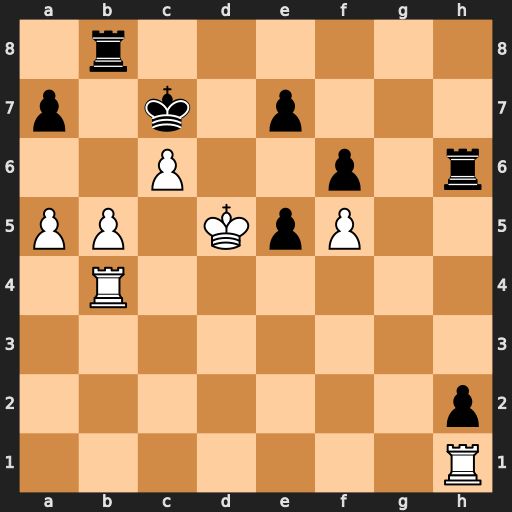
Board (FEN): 1r6/p1k1p3/2P2p1r/PP1KpP2/1R6/8/7p/7R
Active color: w
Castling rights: -
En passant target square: -
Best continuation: Kc5 Rh3 b6+ Rxb6 axb6+